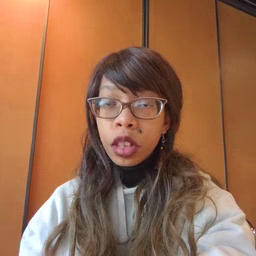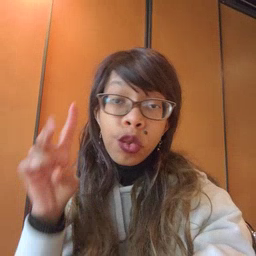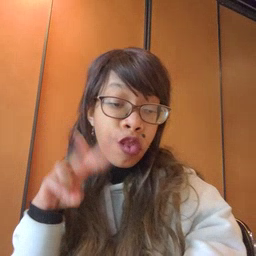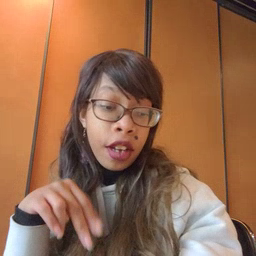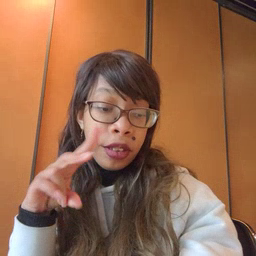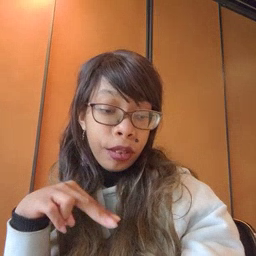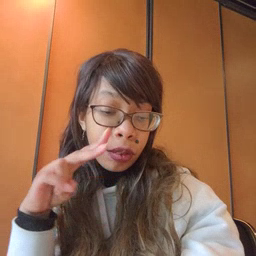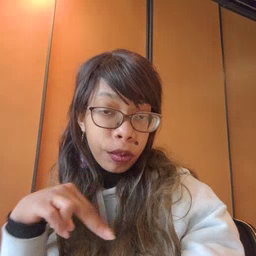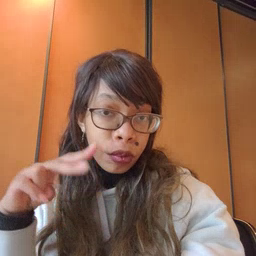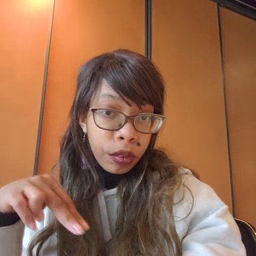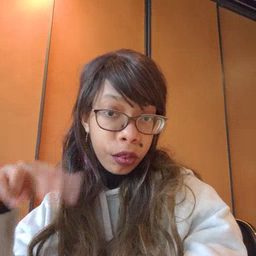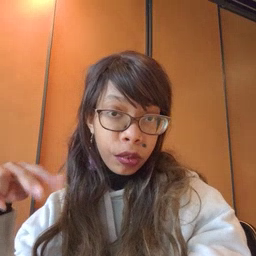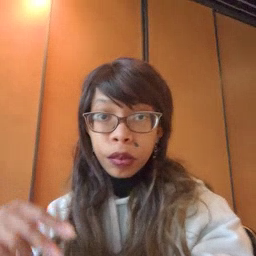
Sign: read